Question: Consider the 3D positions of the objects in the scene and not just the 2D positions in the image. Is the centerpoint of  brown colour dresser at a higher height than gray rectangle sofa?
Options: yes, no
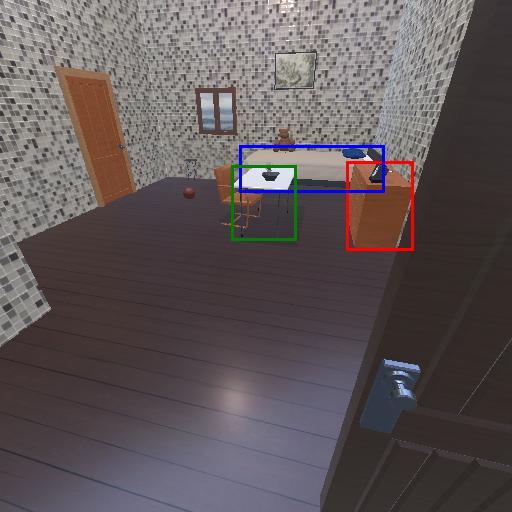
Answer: yes